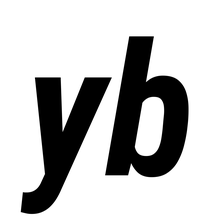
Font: Roboto-Italic_Condensed_Bold_Italic